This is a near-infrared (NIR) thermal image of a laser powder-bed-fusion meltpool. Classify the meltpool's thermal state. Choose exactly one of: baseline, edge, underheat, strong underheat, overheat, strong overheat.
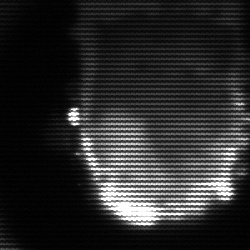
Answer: baseline